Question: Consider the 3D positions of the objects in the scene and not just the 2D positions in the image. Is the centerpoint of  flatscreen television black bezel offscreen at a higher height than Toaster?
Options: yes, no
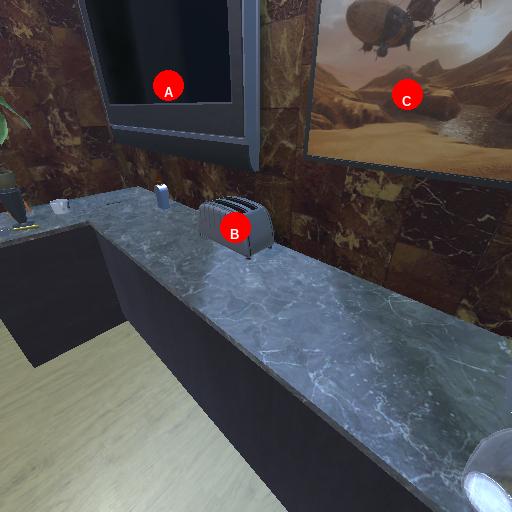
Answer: yes